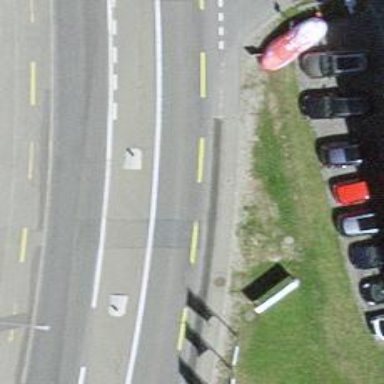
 featuring cycle lane on the left and cycle track on the right."